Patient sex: F
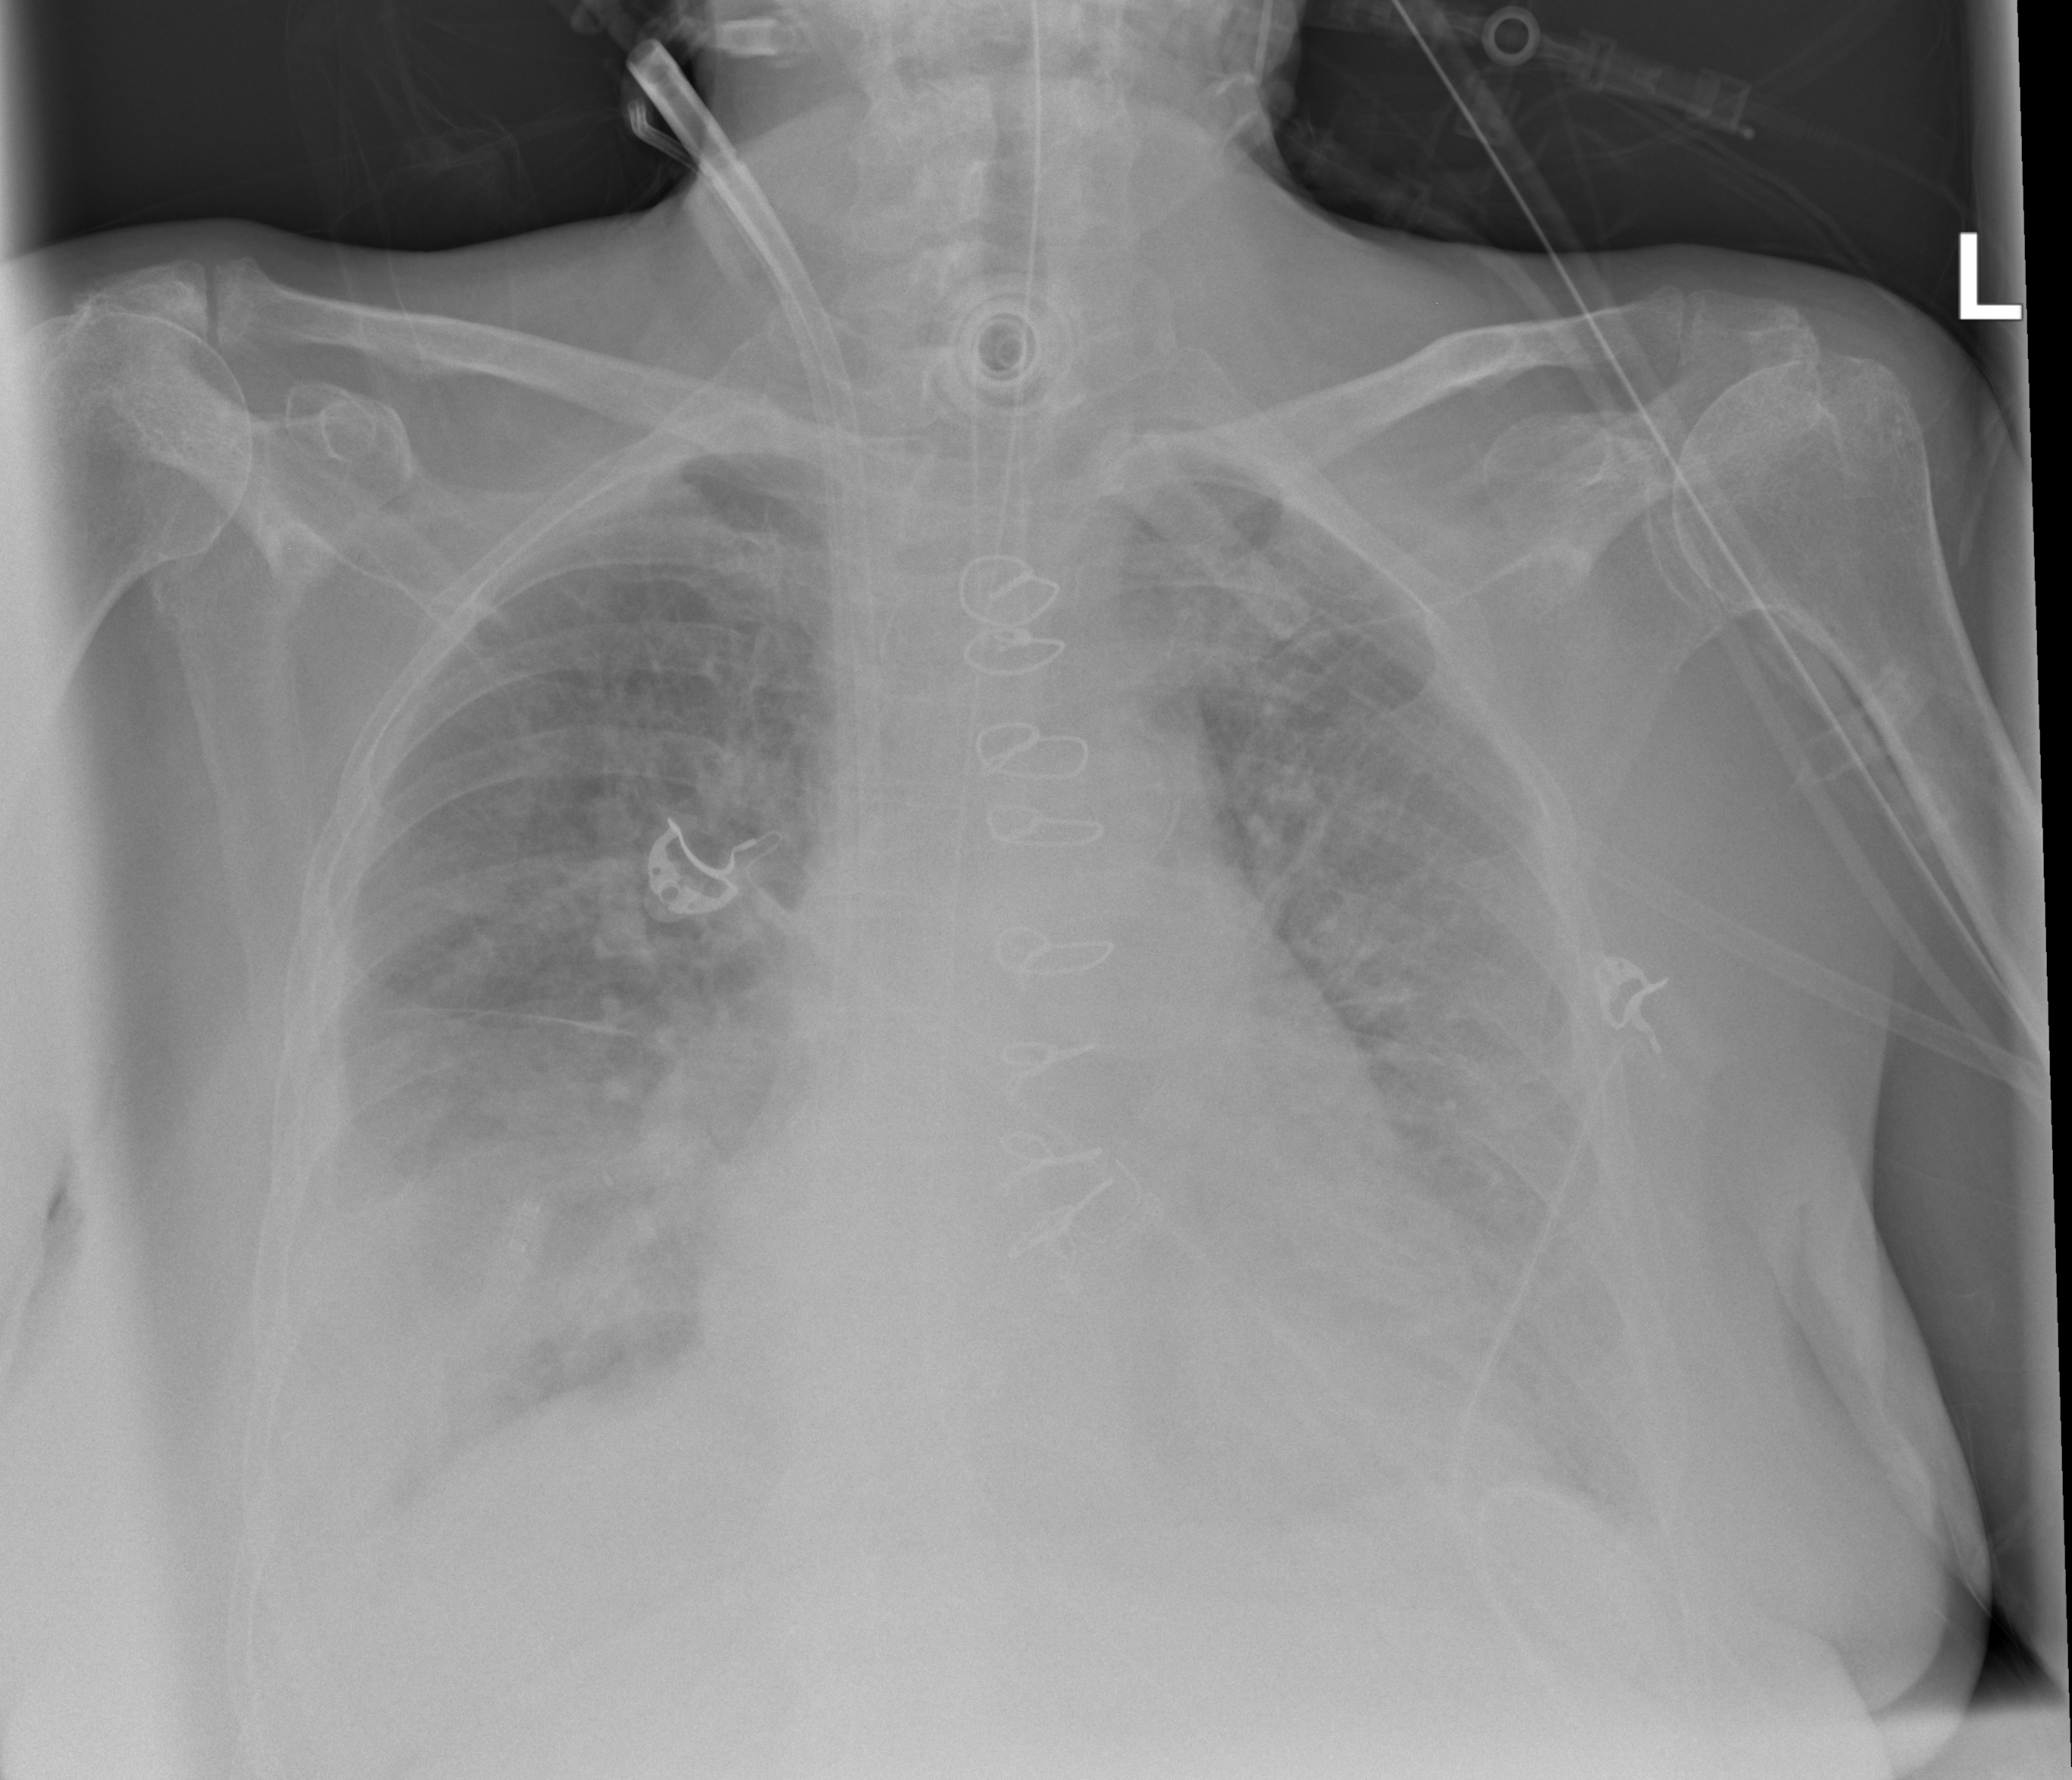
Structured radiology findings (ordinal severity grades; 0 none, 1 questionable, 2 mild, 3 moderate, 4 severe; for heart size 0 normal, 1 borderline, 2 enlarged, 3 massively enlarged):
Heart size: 2
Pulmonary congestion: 3
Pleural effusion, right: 2
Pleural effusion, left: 2
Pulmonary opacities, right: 2
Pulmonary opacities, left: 2
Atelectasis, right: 2
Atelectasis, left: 2